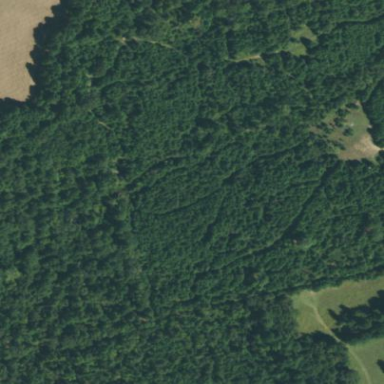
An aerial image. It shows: Woodland with evergreen needle-leaved trees.